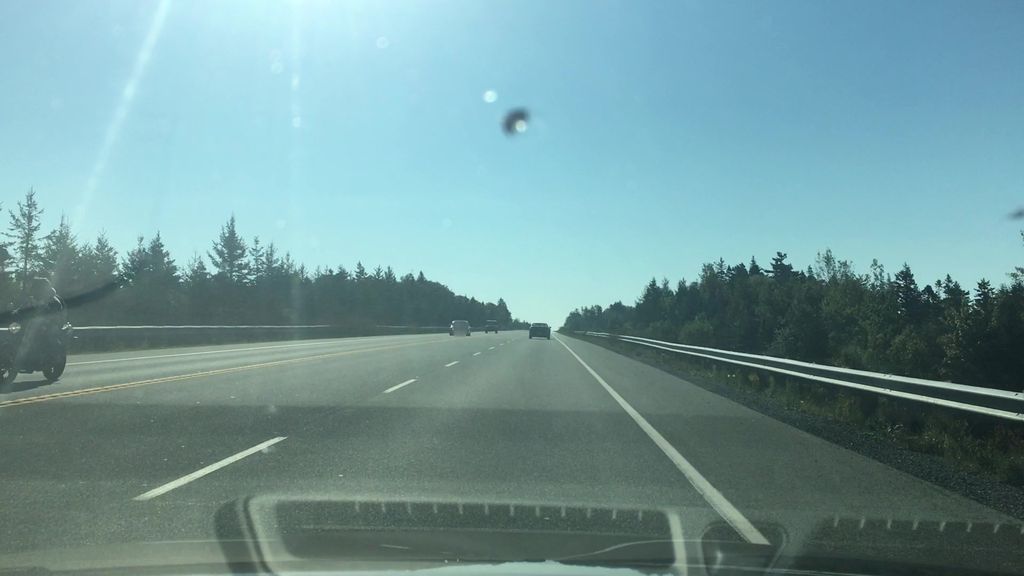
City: halifax